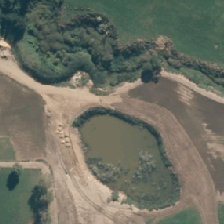
Land cover: lake_pond